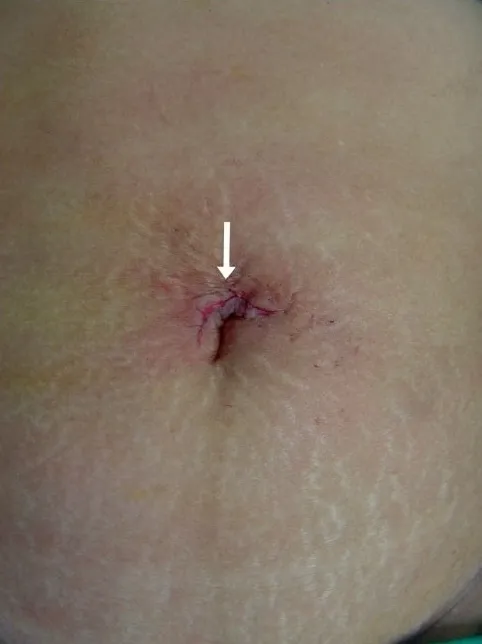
Scar after surgery.
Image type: medical_photograph (skin_photograph)